Question: I am trying to make the program using Kivy in Python in which a particular function do executes after certain period of time.
'''
def repeat(dt):
print "My callback is called",dt
Clock.schedule_interval(repeat,1/30.)
'''
The above is the code that i have wrote down but there is a error whose image i am attaching with this description. Please help me out and guide me how to work with Kivy in Python in a productive manner.
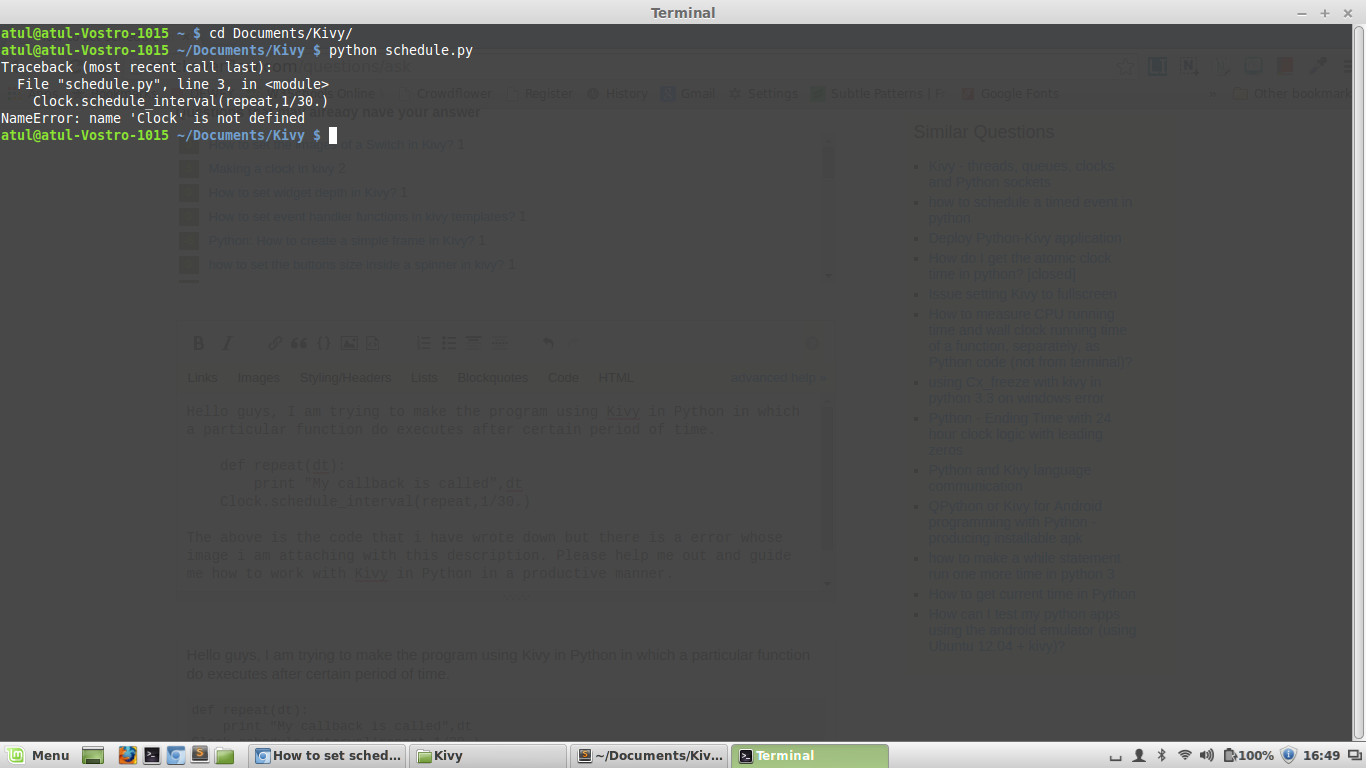
Answer: You need to import the Clock:
'''
from kivy.clock import Clock
'''